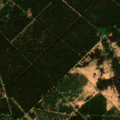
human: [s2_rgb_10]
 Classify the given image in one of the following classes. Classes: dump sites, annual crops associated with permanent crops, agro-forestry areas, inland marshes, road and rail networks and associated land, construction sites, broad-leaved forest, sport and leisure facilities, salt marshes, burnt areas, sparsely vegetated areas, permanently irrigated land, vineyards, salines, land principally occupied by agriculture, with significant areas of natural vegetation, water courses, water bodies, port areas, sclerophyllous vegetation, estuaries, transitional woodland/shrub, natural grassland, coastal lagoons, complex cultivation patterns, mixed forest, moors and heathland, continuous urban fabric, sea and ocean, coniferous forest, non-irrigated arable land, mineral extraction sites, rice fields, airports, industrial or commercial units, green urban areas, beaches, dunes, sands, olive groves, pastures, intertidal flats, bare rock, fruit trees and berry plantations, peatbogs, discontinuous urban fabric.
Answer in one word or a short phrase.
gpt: coniferous forest, mixed forest, transitional woodland/shrub